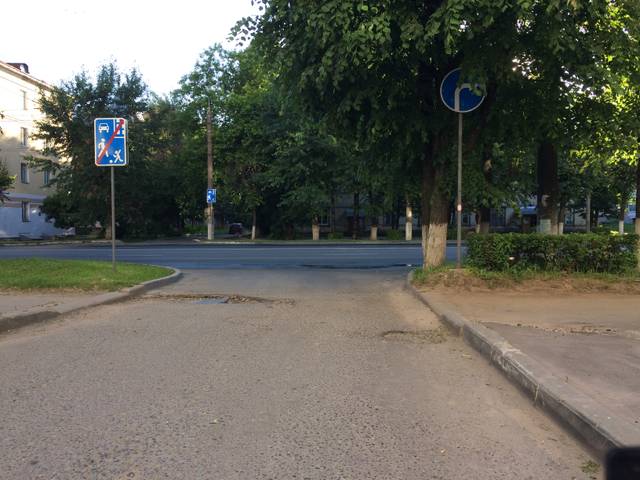
Region: Russia
Coordinates: 56.638, 47.872